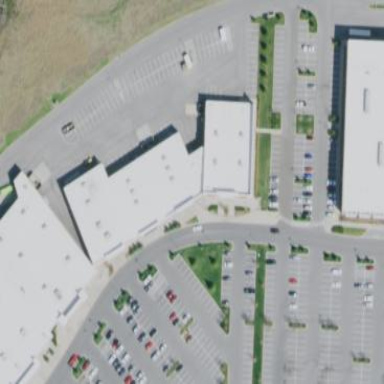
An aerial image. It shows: Commercial building.